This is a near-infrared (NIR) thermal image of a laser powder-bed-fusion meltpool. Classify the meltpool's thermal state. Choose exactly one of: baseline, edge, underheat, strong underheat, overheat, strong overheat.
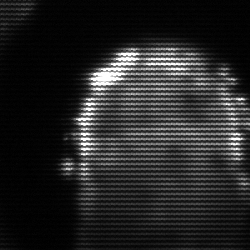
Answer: baseline